RGB frame:
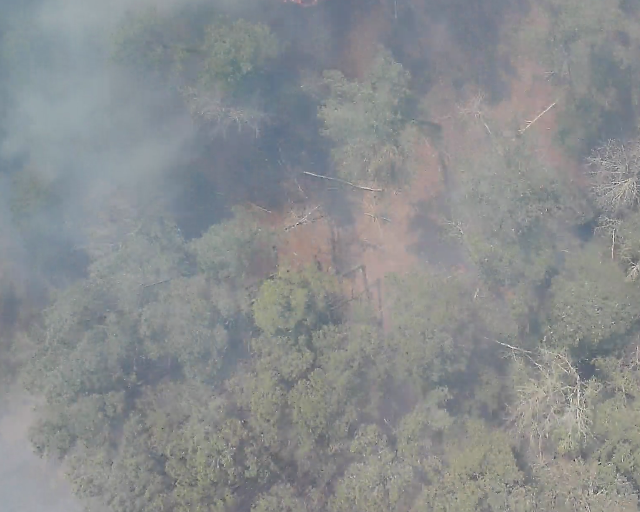
Thermal frame:
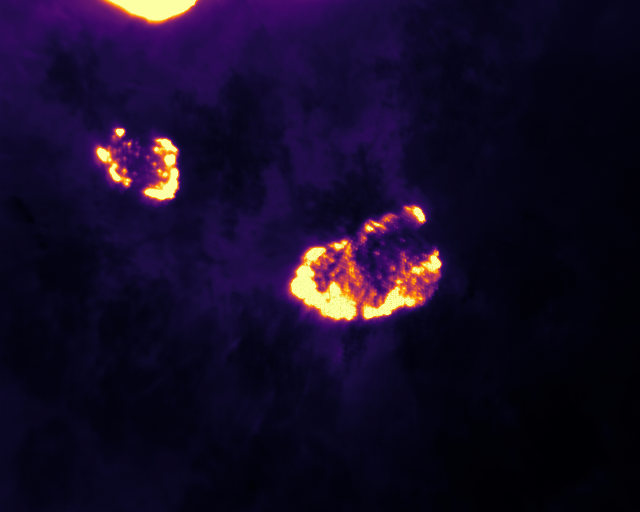
Captured: 2026-02-26 02:28:52
Pixels at or above 80 °C: 11624 (fraction of frame: 0.03547)